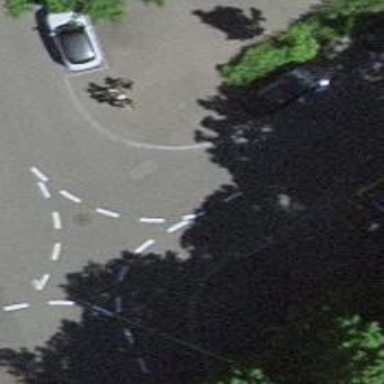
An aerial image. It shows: Kerb barrier.